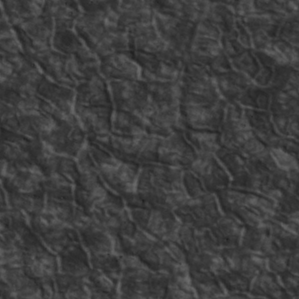
Label: non_frost